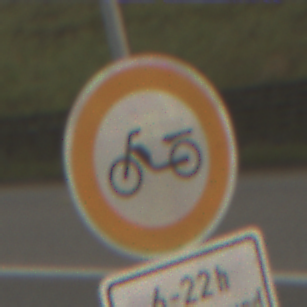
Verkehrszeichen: VerbotMofas
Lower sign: ZeitangabenMitBeschraenkungAufWochentage4
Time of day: SunriseSunset
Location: Outdoor (Nature)
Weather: PartlyCloudy
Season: NotSpecified
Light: Natural